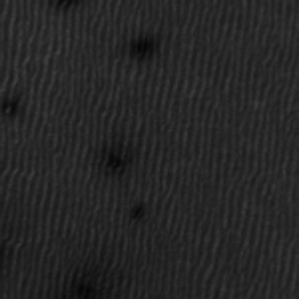
Label: frost